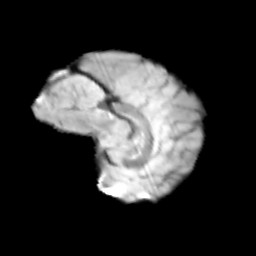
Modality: T2w
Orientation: sagittal
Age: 12
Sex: male
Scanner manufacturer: siemens
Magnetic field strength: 3 T
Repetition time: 3.8 s
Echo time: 0.07 s